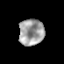
Tissue: prostate
Cell type: T cells
Senescence score: 0.2687
Nuclear area (px): 643
Mean DAPI intensity: 161.969